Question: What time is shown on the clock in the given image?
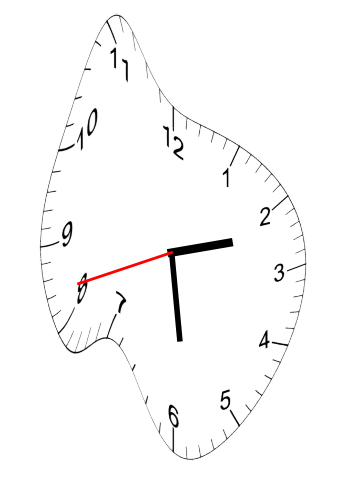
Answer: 02:28:42